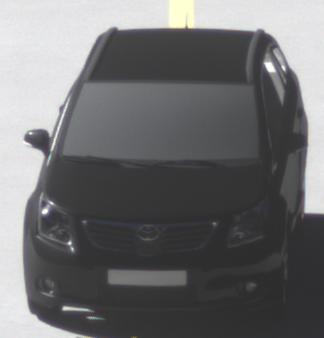
Make: Toyota
Model: Avensis 1.6
Detailed model: Avensis (T27) Notch Back
Model produced from: 2009/01
Model produced until: 2010/08
Doors: 4
Color: black
Road condition: dry road
Daytime: midday
Contrast: high contrast